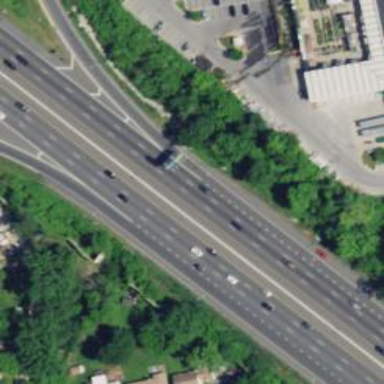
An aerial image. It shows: Motorway junction.